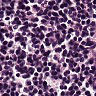
Metastatic tissue present: no